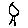
Label: bird